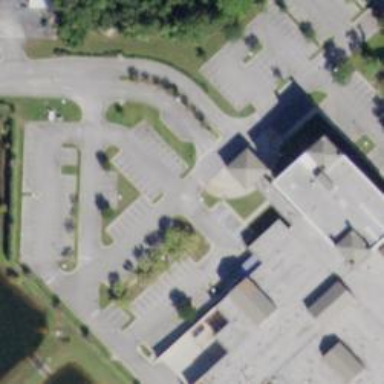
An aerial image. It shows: Parking space.